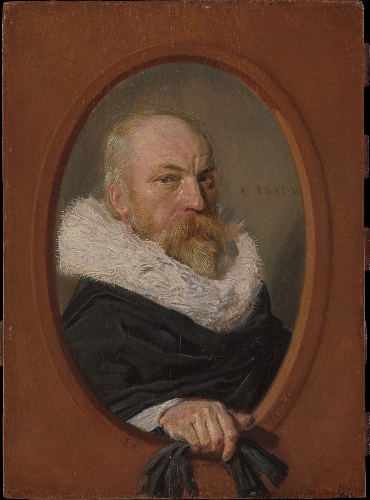
Title: Petrus Scriverius (1576–1660)
Artist: Frans Hals
Artist bio: Dutch, Antwerp 1582/83–1666 Haarlem
Date: 1626
Object type: Painting
Classification: Paintings
Medium: Oil on wood
Dimensions: 8 3/4 x 6 1/2 in. (22.2 x 16.5 cm)
Department: European Paintings
Credit line: H. O. Havemeyer Collection, Bequest of Mrs. H. O. Havemeyer, 1929
Accession year: 1929
Repository: Metropolitan Museum of Art, New York, NY
Tags: Men|Portraits